Breast ultrasound image
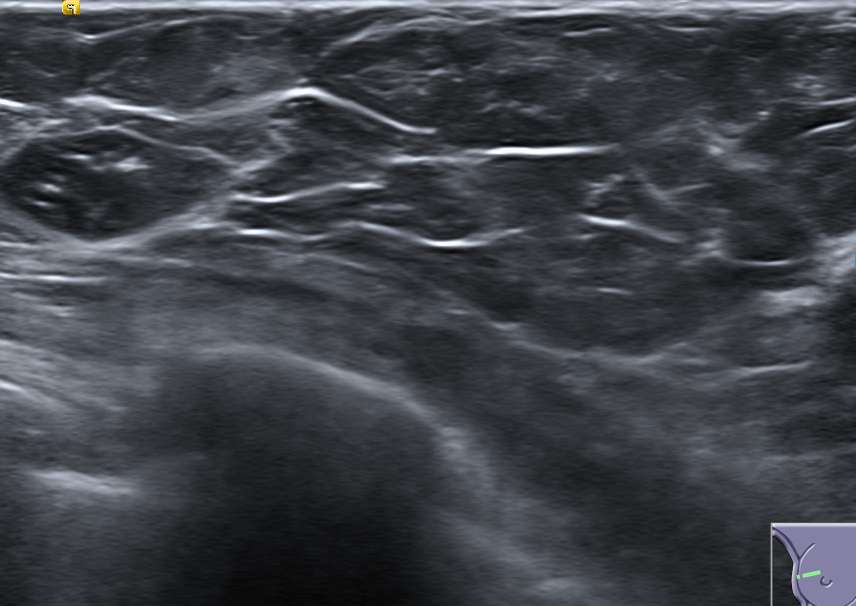
Diagnosis: normal